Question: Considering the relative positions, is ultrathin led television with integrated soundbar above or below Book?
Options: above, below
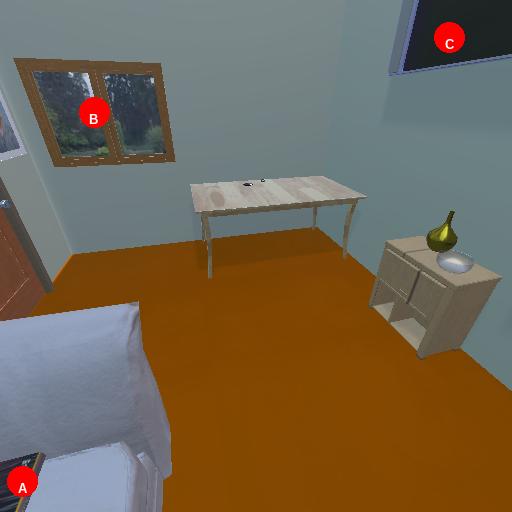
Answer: above